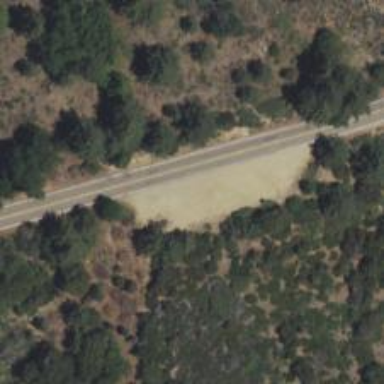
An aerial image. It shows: Rest area on the road.